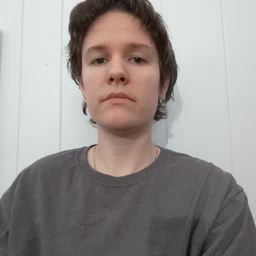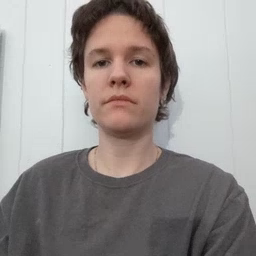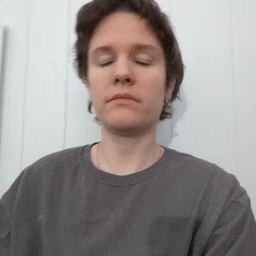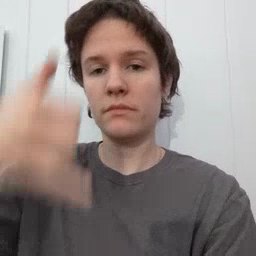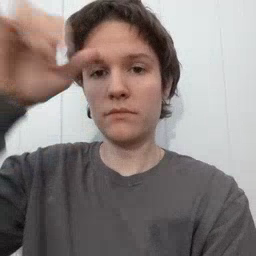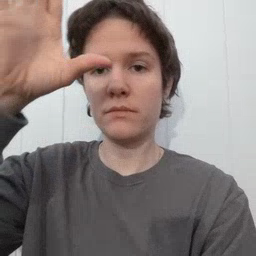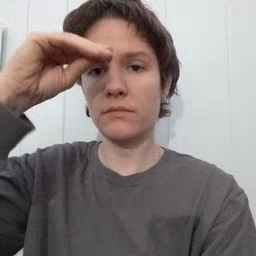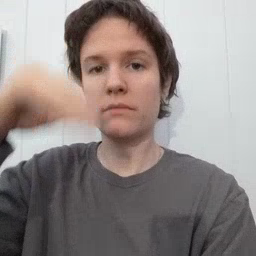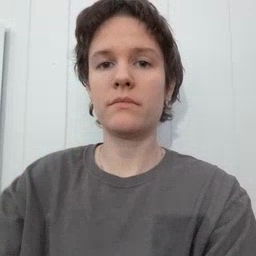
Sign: cowboy